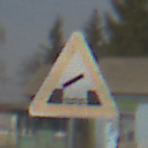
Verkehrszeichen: BeweglicheBruecke
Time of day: Midday
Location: Outdoor (Suburban)
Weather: PartlyCloudy
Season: NotSpecified
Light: Natural